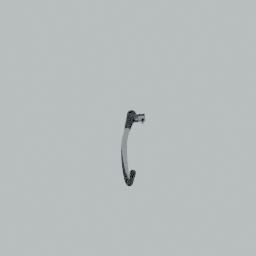
Label: appliances